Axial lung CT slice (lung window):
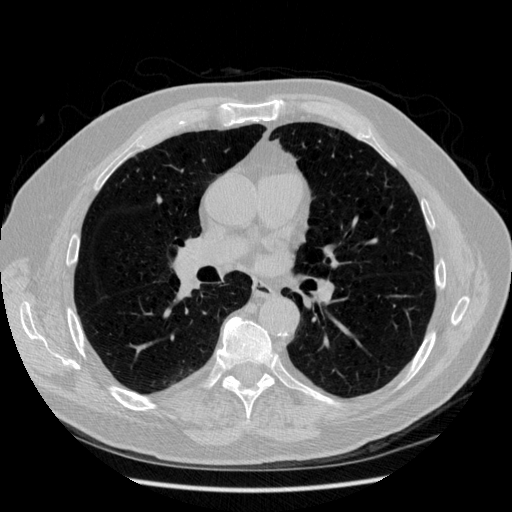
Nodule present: no